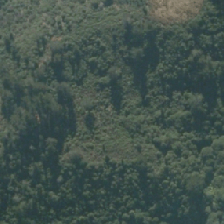
Land cover: high_producing_grassland